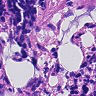
Metastatic tissue present: no